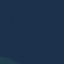
Land use / land cover class: SeaLake